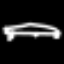
Label: bed